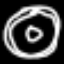
Label: donut